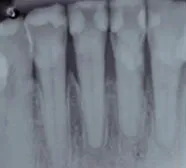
Initial radiographic images. ; Teeth from 34 to 43, extensively restored.
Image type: radiology (x_ray)